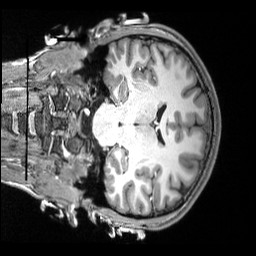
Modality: T1w
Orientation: coronal
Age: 23
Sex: male
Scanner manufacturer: siemens
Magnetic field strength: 3 T
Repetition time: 2.53 s
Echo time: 0.0033 s